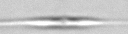
Label: Cylindrotheca